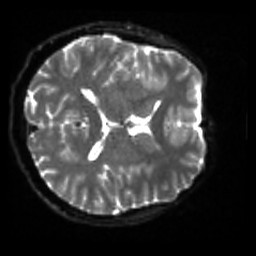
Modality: sbref
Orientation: axial
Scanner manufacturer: siemens
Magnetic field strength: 3 T
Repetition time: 4 s
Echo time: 0.0594 s